Question: I try to connect jittered points between measurements from two different methods () on an x-axis. These measurements are linked to one another by the probands (), that can be separated into two main groups, patients () and controls (),
My df is like that:
'''
set.seed(1)
df <- data.frame(a = rep(paste0("id", "_", 1:20), each = 2),
value = sample(1:10, 40, rep = TRUE),
measure = rep(c("a", "b"), 20), group = rep(c("pat", "ctr"), each = 2,10))
'''
I tried
'''
library(ggplot2)
ggplot(df,aes(measure, value, fill = group)) +
geom_point(position = position_jitterdodge(jitter.width = 0.1, jitter.height = 0.1,
dodge.width = 0.75), shape = 1) +
geom_line(aes(group = a), position = position_dodge(0.75))
'''

<URL>
I used the 'fill' aesthetic in order to separate the jittered dots from both groups ( and ). I realised that when I put the 'group = a' aesthetics into the 'ggplot' main call, then it doesn't separate as nicely, but seems to link better to the points.
My question: Is there a way to better connect the lines to the (jittered) points, but keeping the separation of the two main groups, and ?
Thanks a lot.
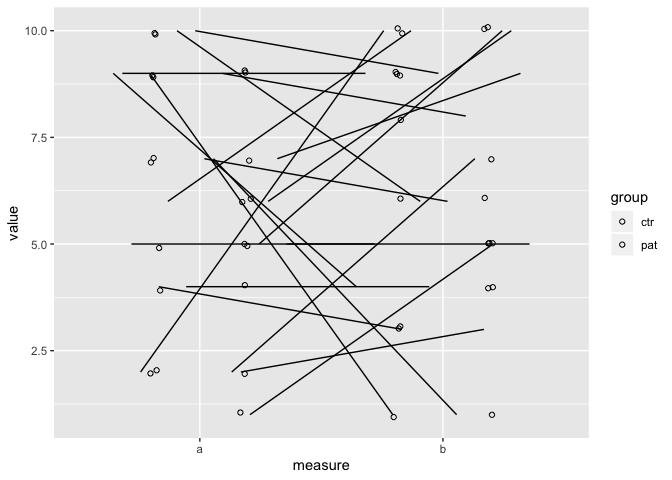
Answer: The big issue you are having is that you are dodging the points by only 'group' but the lines are being dodged by 'a', as well.
To keep your lines with the axes as is, one option is to manually dodge your data. This takes advantage of factors being integers under the hood, moving one level of 'group' to the right and the other to the left.
'''
df = transform(df, dmeasure = ifelse(group == "ctr",
as.numeric(measure) - .25,
as.numeric(measure) + .25 ) )
'''
You can then make a plot with 'measure' as the x axis but then use the "dodged" variable as the x axis variable in 'geom_point' and 'geom_line'.
'''
ggplot(df, aes(x = measure, y = value) ) +
geom_blank() +
geom_point( aes(x = dmeasure), shape = 1 ) +
geom_line( aes(group = a, x = dmeasure) )
'''
<URL>
If you also want jittering, that can also be added manually to both you x and y variables.
'''
df = transform(df, dmeasure = ifelse(group == "ctr",
jitter(as.numeric(measure) - .25, .1),
jitter(as.numeric(measure) + .25, .1) ),
jvalue = jitter(value, amount = .1) )
ggplot(df, aes(x = measure, y = jvalue) ) +
geom_blank() +
geom_point( aes(x = dmeasure), shape = 1 ) +
geom_line( aes(group = a, x = dmeasure) )
'''
<URL>